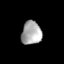
Tissue: lung
Cell type: T cells
Senescence score: 0.2341
Nuclear area (px): 464
Mean DAPI intensity: 168.006